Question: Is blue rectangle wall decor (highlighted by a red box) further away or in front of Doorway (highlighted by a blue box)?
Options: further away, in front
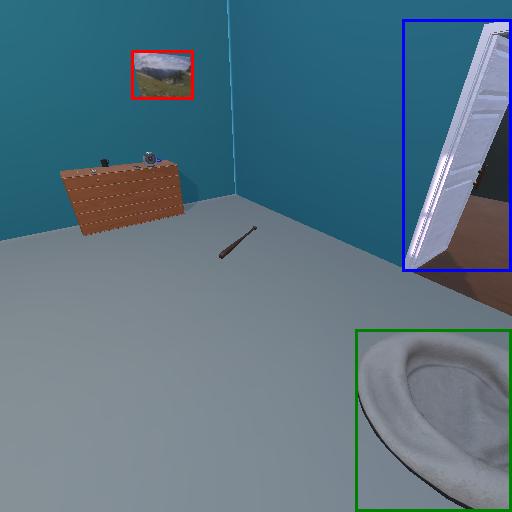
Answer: further away